Milling tool wear sample.
Tool blade image: 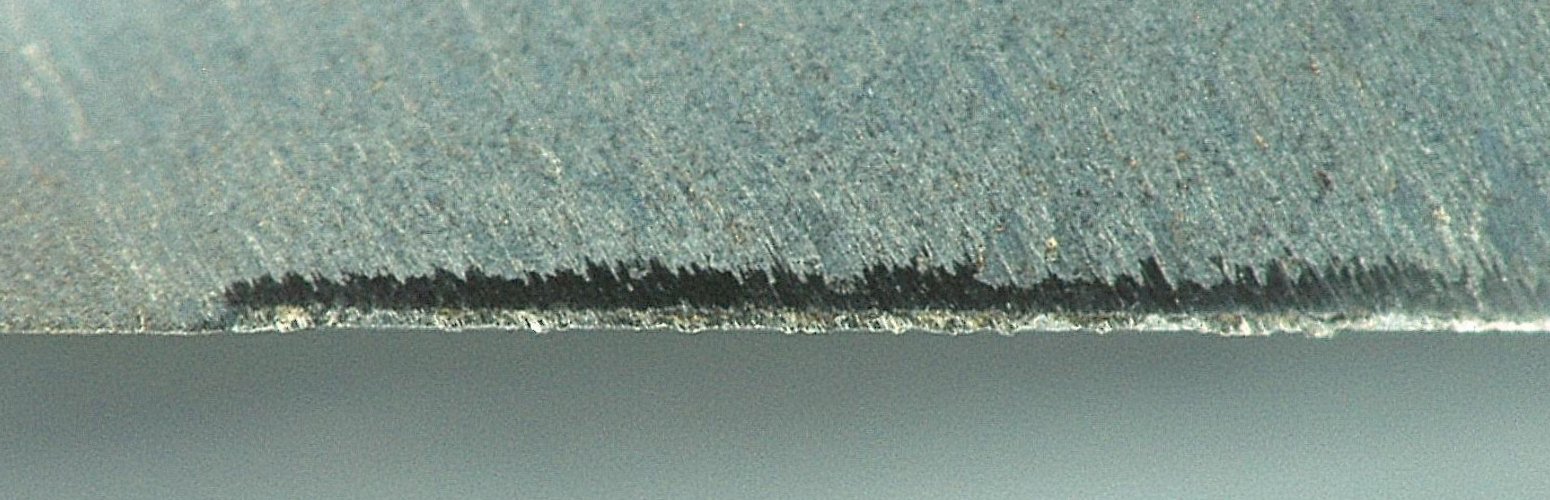
Chip image: 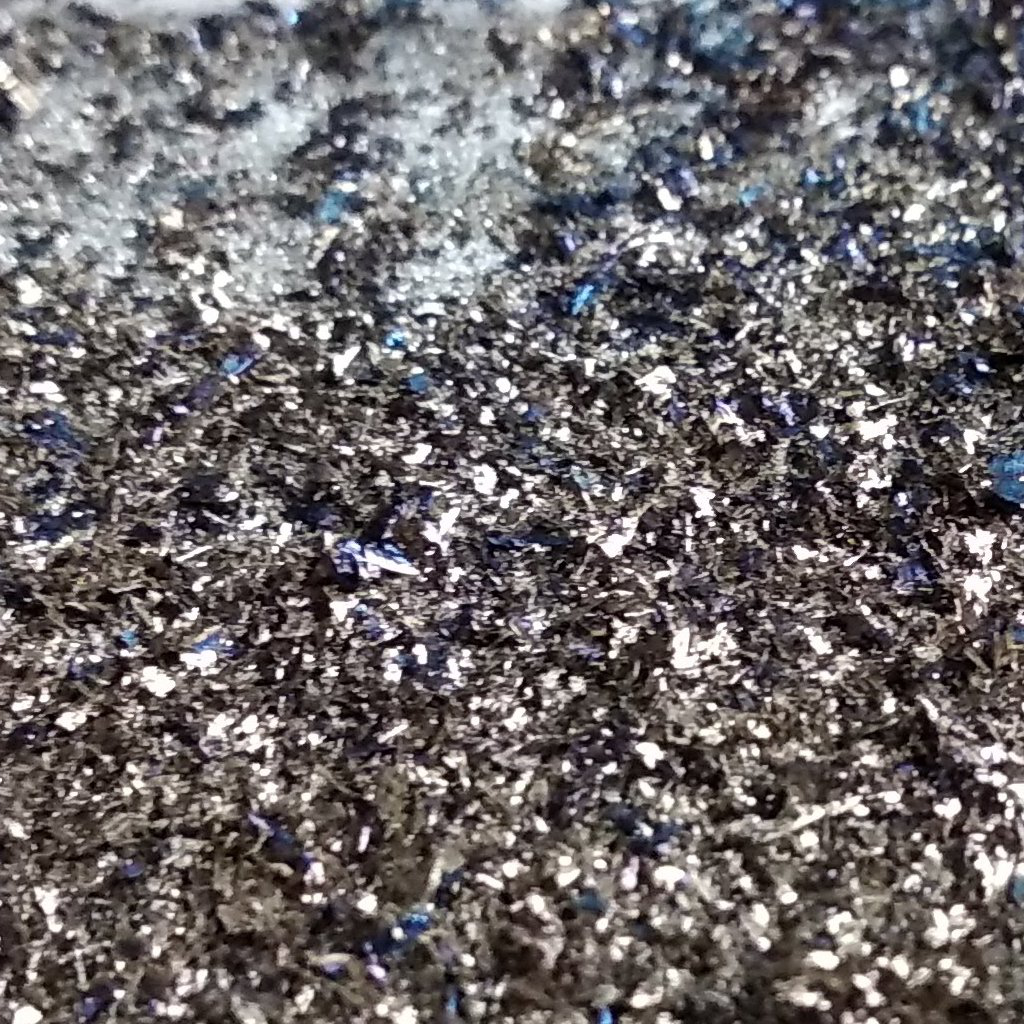
Workpiece image: 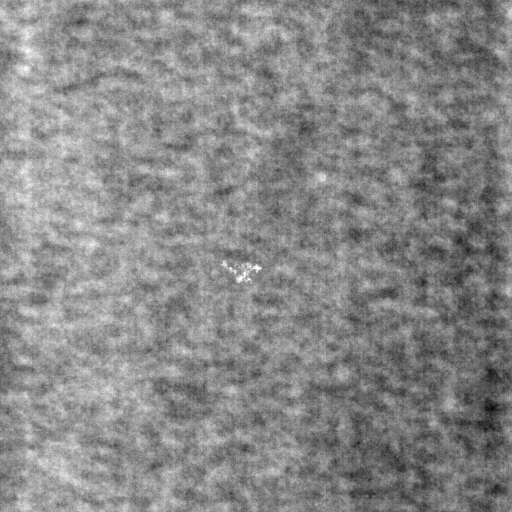
Tool wear state: used
Gaps: 0
Flank wear: 91.83
Overhang: 21.44
Force-signal Mel-spectrograms (X, Y, Z axes): 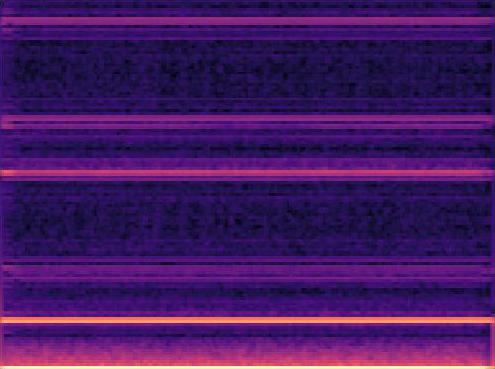 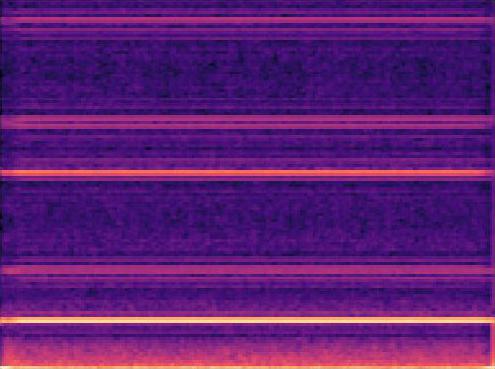 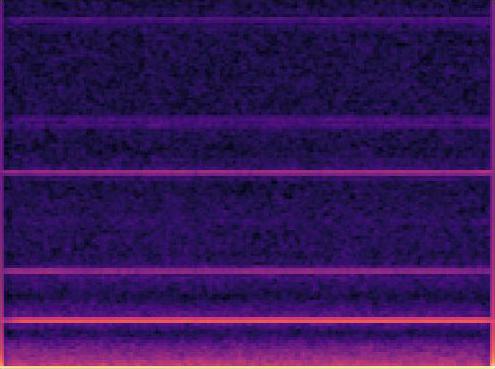
Force-signal scalograms (X, Y, Z axes): 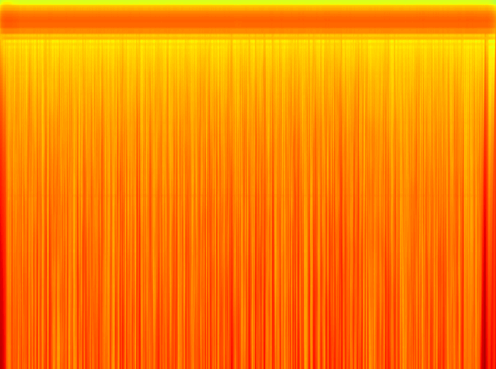 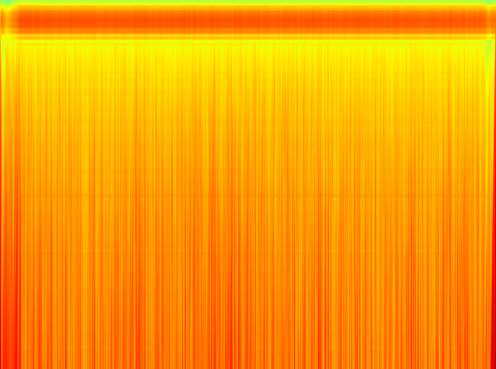 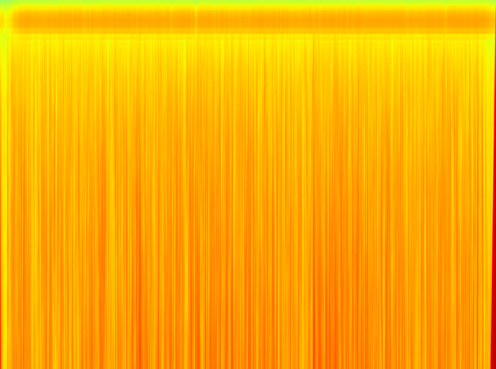
Force phase: steady_state_stabilization_wear